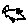
Label: bird